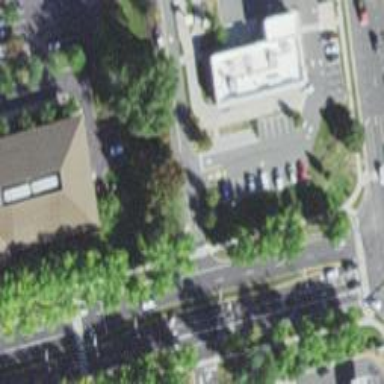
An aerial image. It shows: Stop road.